Field crop: maize
Growth stage: 2
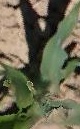
Species: maize